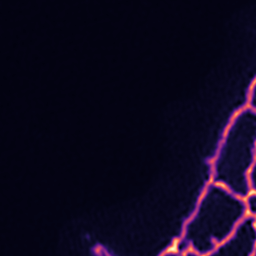
Label: Super-resolution ER image